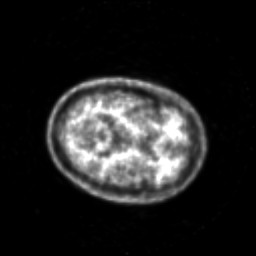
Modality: PET
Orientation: axial
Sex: male
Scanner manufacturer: siemens